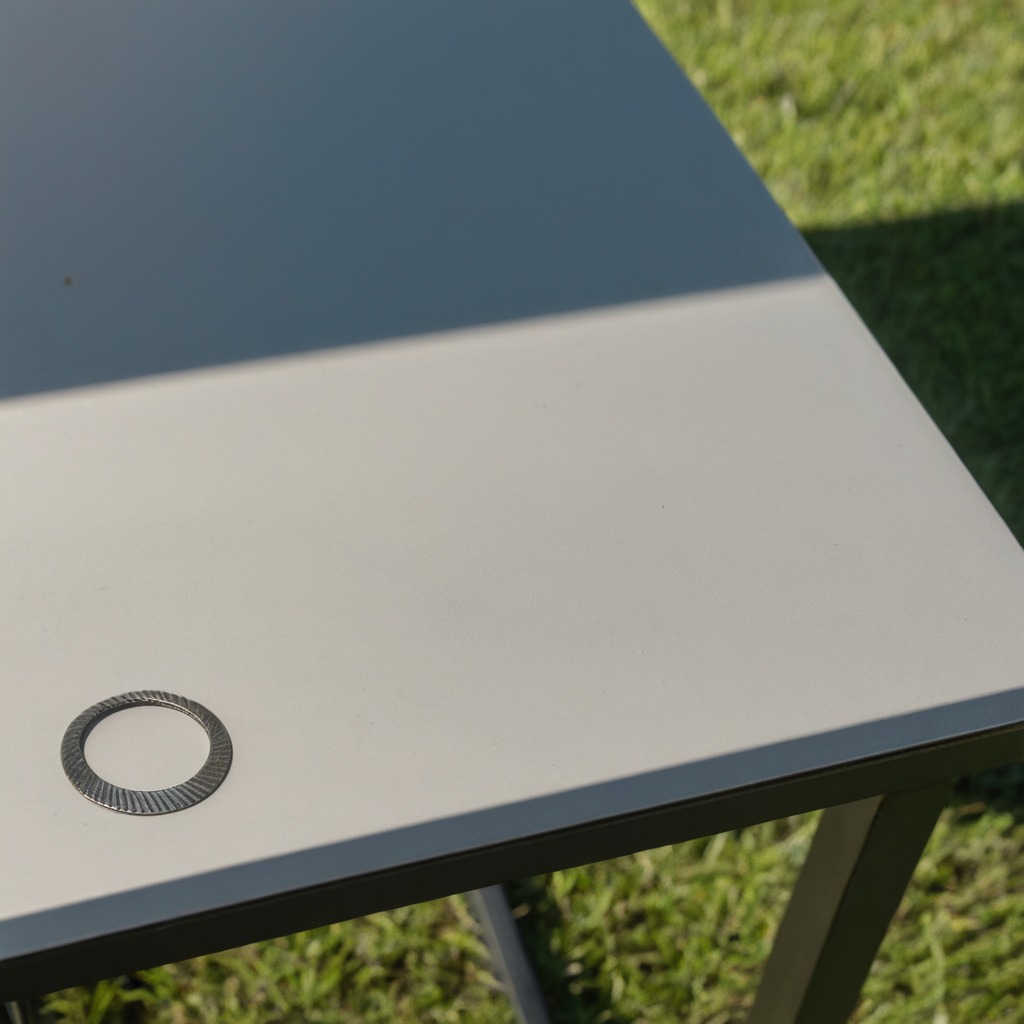
A flat metal washer is lying on the textured surface.